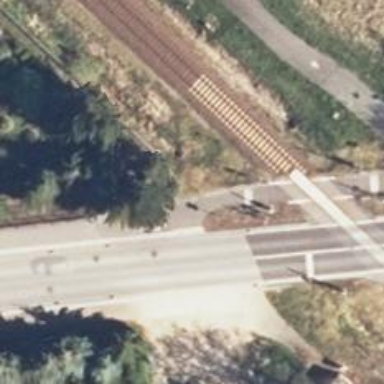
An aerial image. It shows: Paved cycleway.